Question: I have a program to draw a grid of ellipses with a uniform phase distribution. However, it is very slow.
I'd like my code to be faster, so that I can use, for example, 'N = 150', 'M = 150'.
How can I speed up this code?
'''
N = 10;
M = 10;
y = 1;
x = 1;
a = 1;
b = 2;
for k = 1:N
for m = 1:N
w = rand(1,1);
for l = 1:N
for s = 1:N
if(((l-x)*cos(w*pi)+(s-y)*sin(w*pi)).^2/a^2 + (-(l-x)*sin(w*pi) + (s-y)*cos(w*pi)).^2/b.^2 <= 1)
f(l,s) = 1*(cos(0.001)+i*sin(0.001));
end
end
end
y = y+4;
end
y = 1;
x = x+5;
end
image(arg(f),'CDataMapping','scaled');
'''
This is what the code produces:

Updated:
'''
N = 10;
M = 10;
y = 1;
x = 1;
a = 1;
b = 2;
for x = 1:5:N
for y = 1:4:N
w = rand(1);
for l = 1:N
for s = 1:N
if(((l-x).*cos(w.*pi)+(s-y).*sin(w.*pi)).^2/a.^2 + (-(l-x).*sin(w.*pi) + (s-y).*cos(w.*pi)).^2/b.^2 <= 1)
f(l,s) = cos(0.001)+i.*sin(0.001);
end
end
end
end
y = 1;
end
image(arg(f),'CDataMapping','scaled');
'''
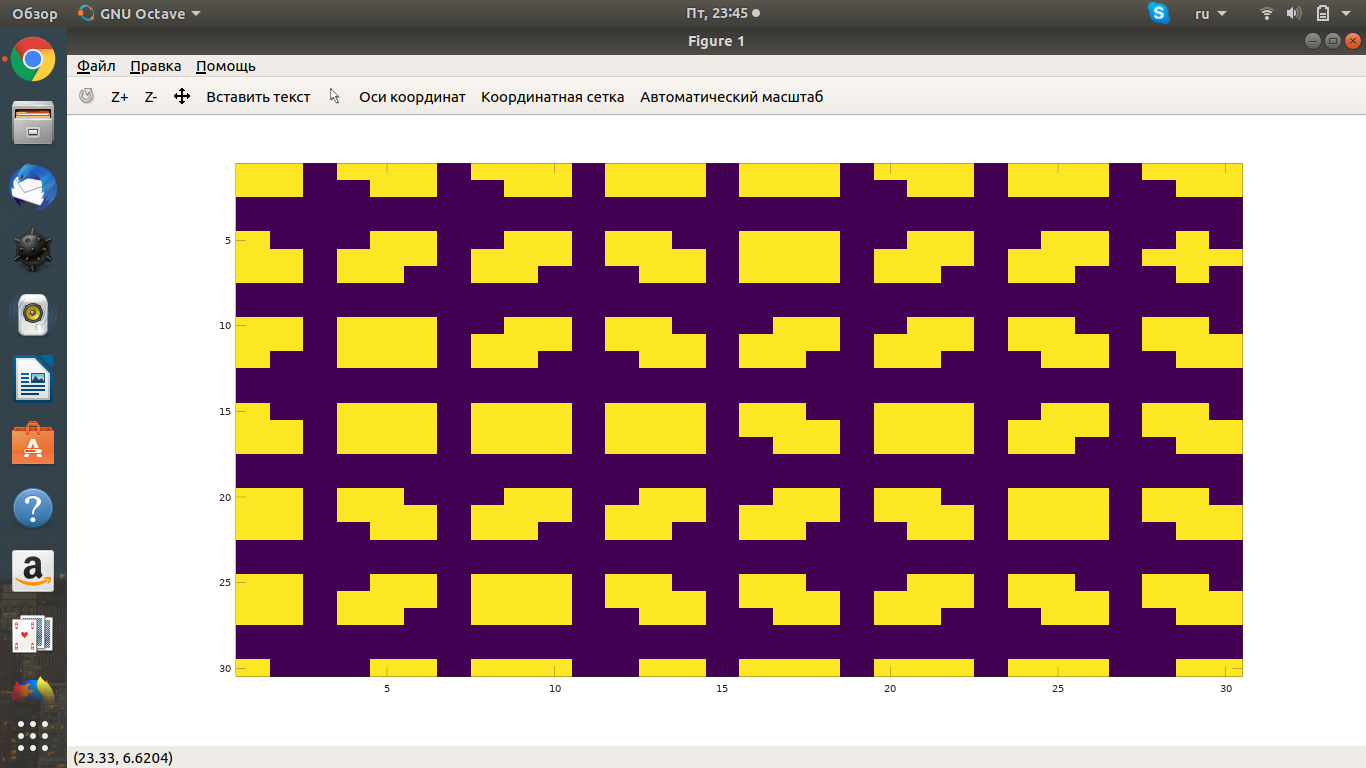
Answer: There are many things you can do to speed up the computation. One important one is to remove loops and replace them with vectorized code. Octave works much faster when doing many computations as once, as opposed to one at a time.
For example, instead of
'''
for l = 1:N
for s = 1:N
if(((l-x).*cos(w.*pi)+(s-y).*sin(w.*pi)).^2/a.^2 + (-(l-x).*sin(w.*pi) + (s-y).*cos(w.*pi)).^2/b.^2 <= 1)
f(l,s) = cos(0.001)+i.*sin(0.001);
end
end
end
'''
one can write
'''
l = 1:N;
s = (1:N).';
index = ((l-x).*cos(w.*pi)+(s-y).*sin(w.*pi)).^2/a.^2 + (-(l-x).*sin(w.*pi) + (s-y).*cos(w.*pi)).^2/b.^2 <= 1;
f(index) = cos(0.001)+i.*sin(0.001);
'''
However, here we still do too much work because we compute 'index' at locations that we know will be outside the extend of the ellipse. Ideally we'd find a smaller region around each point '(x,y)' that we know the ellipse fits into.
Another important thing to do is preallocate the array. 'f' grows within the loop iterations. Instead, one should create 'f' with its final size before the loop starts.
There are also many redundant computations being made. For example 'w.*pi' is computed multiple times, and the 'cos' and 'sin' of it too. You also assign 'cos(0.001)+i.*sin(0.001)' to output pixels over and over again, this could be a constant computed once.
The following code runs in MATLAB in a tiny fraction of a second (though Octave will be a lot slower). I've also separated 'N' and 'M' properly (so the output is not always square) and made the step sizes a variable for improved understanding of the code. I'm assigning '1' to the ellipse elements, you can replace them by your constant by multiplying 'f = f * (cos(0.001)+i*sin(0.001))'.
'''
N = 150;
M = 200;
a = 5;
b = 10;
x_step = 25;
y_step = 25;
f = zeros(N,M);
for x = x_step/2:x_step:M
for y = y_step/2:y_step:N
phi = rand(1)*pi;
cosphi = cos(phi);
sinphi = sin(phi);
l = (1:M)-x;
s = (1:N).'-y;
index = (l*cosphi+s*sinphi).^2/a.^2 + (-l*sinphi + s*cosphi).^2/b.^2 <= 1;
f(index) = 1;
end
end
'''
<URL>